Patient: sex M, age 37
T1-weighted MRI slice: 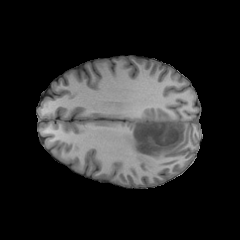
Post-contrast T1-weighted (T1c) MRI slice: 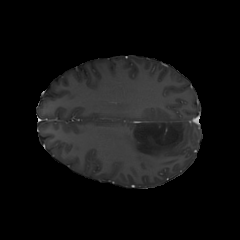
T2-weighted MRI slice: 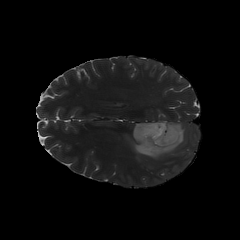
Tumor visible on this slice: yes
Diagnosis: Astrocytoma, IDH-mutant
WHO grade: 2